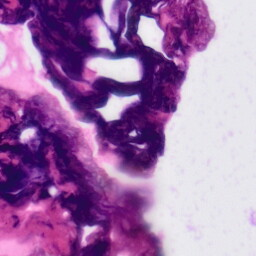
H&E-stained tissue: Tonsil